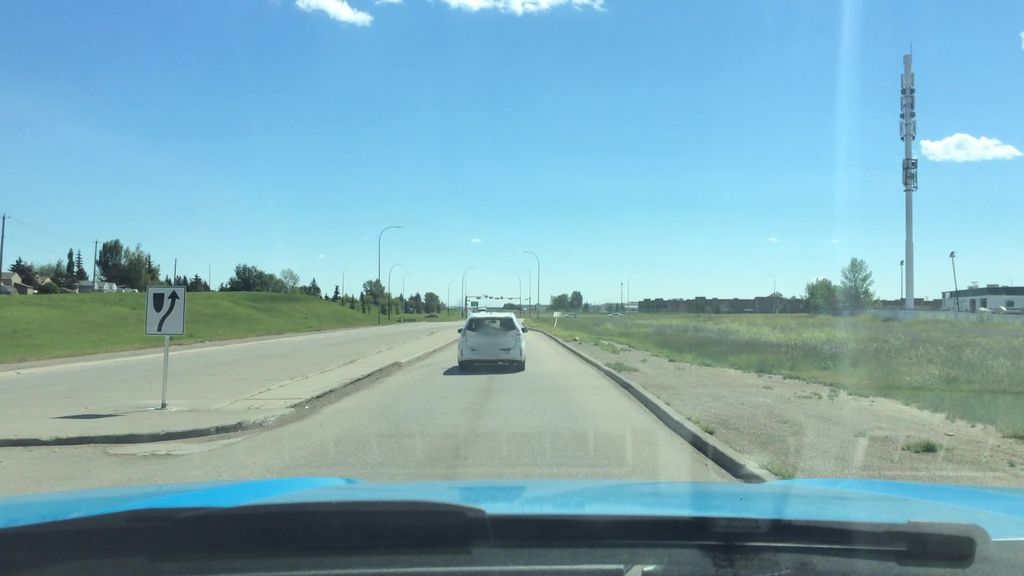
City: calgary